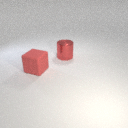
large red metal cylinder to the right of large red rubber cube